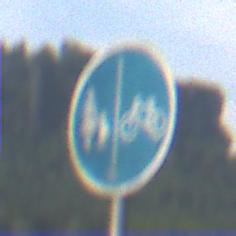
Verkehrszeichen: GetrennterRadUndGehwegRadwegRechts
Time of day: SunriseSunset
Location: Outdoor (Nature)
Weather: PartlyCloudy
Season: NotSpecified
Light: Natural